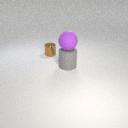
small brown metal cylinder to the left of large gray rubber cylinder